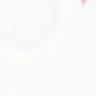
Metastatic tissue present: yes